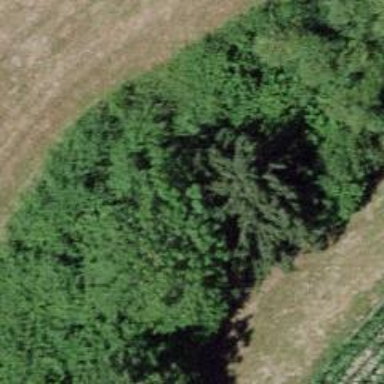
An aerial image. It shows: Hedge acting as barrier.